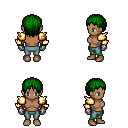
a pixel art fantasy rpg character, female body template, human, dark skin, gold arm armor, teal pants, green plain hairstyle, metal gloves, four views (front, back, left, right), 2x2 character sprite sheet, small pixel art, hard edges, no anti-aliasing